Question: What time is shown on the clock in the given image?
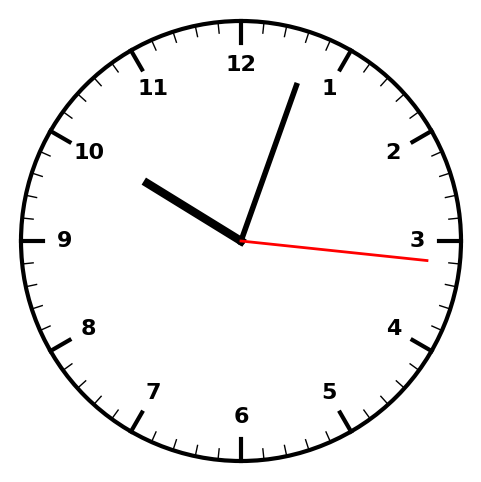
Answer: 10:03:16